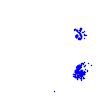
Particle: proton